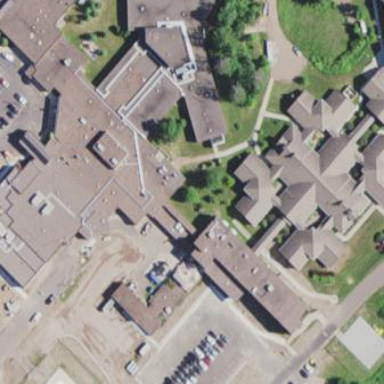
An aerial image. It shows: Hospital building.